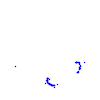
Particle: kaon